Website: lowes
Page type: review-order
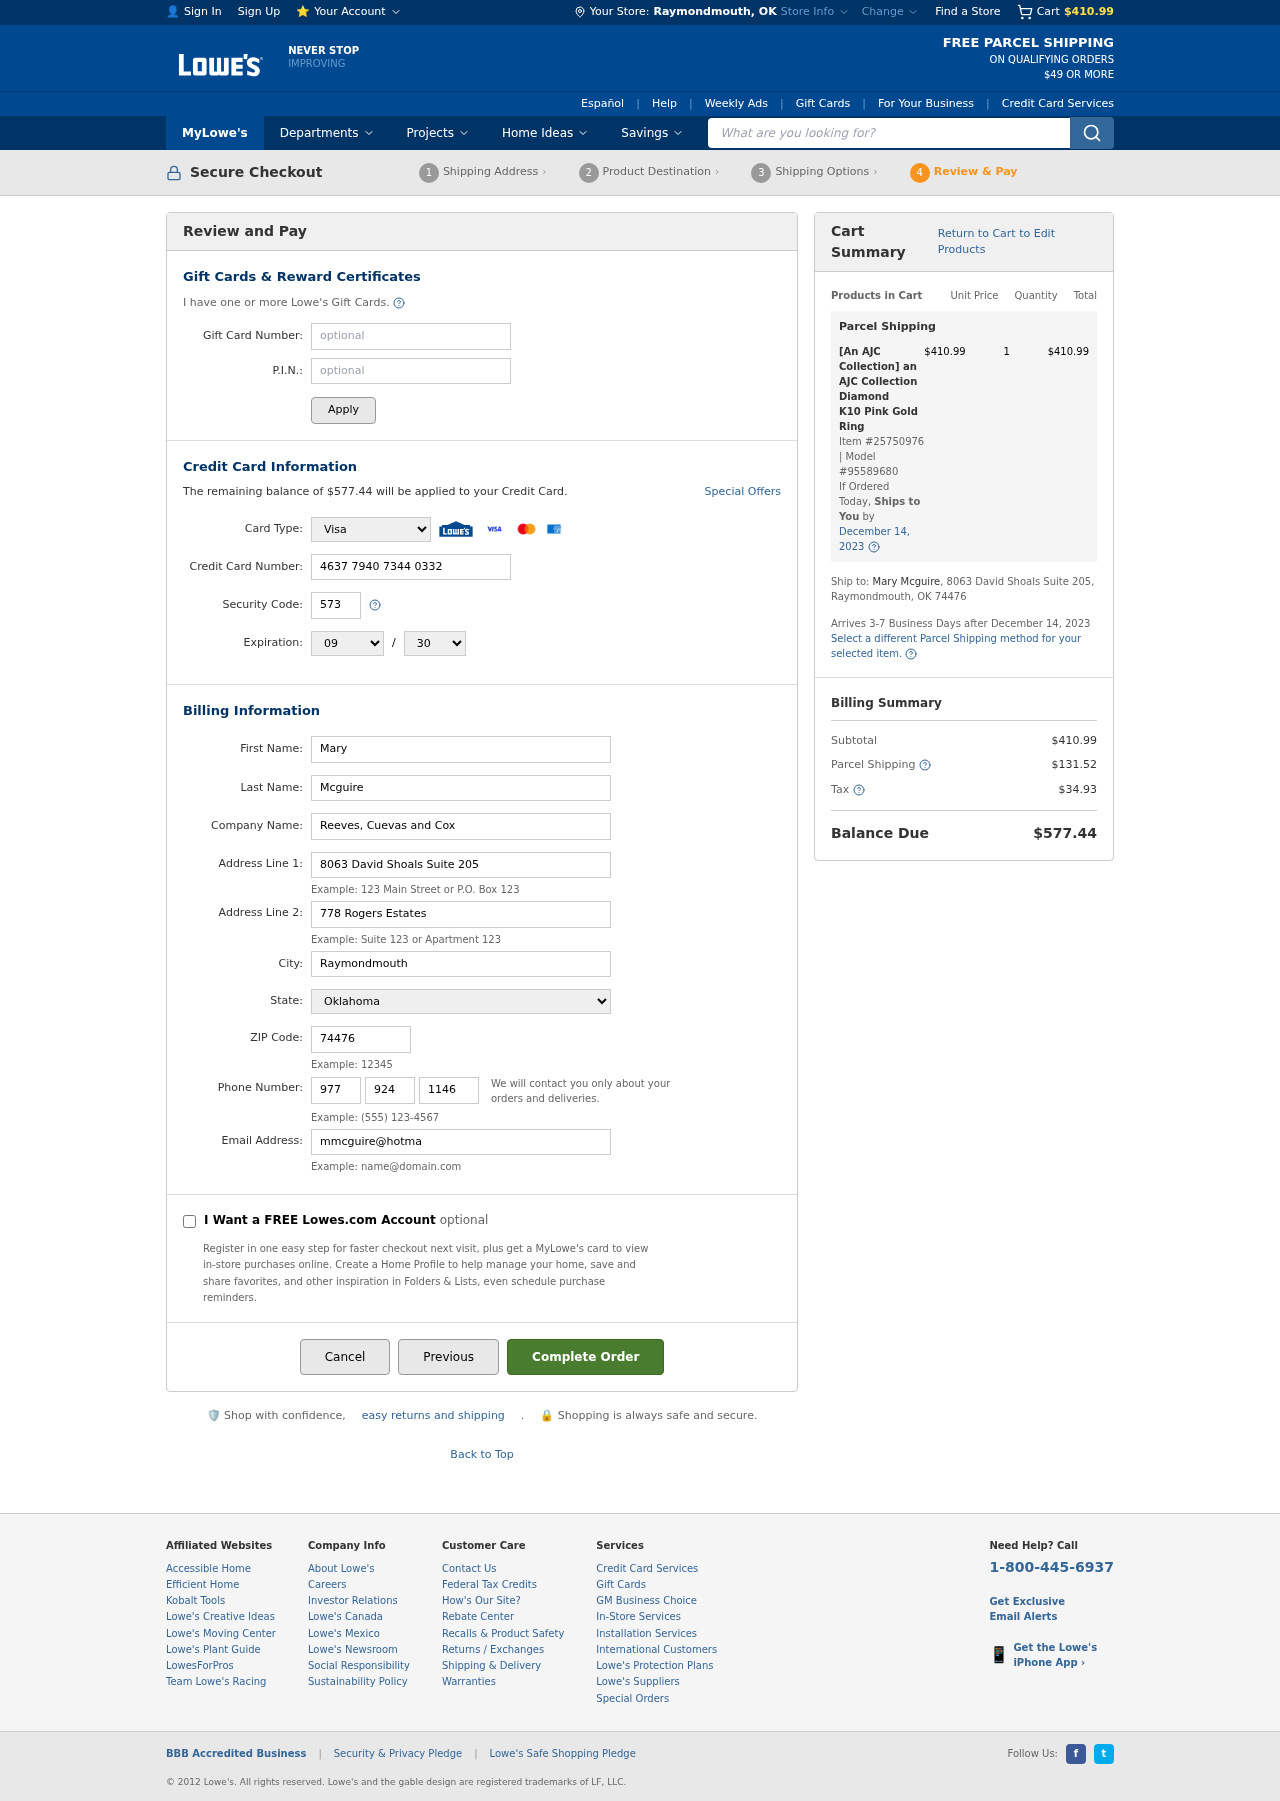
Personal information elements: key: PII_CARD_CVV
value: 573
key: PII_CARD_EXPIRY_MONTH
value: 09
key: PII_CARD_EXPIRY_YEAR
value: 30
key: PII_CARD_NUMBER
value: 4637 7940 7344 0332
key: PII_CARD_TYPE
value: Visa
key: PII_CITY
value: Raymondmouth
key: PII_CITY_STATE
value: Raymondmouth, OK
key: PII_COMPANY
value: Reeves, Cuevas and Cox
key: PII_EMAIL
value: mmcguire@hotmail.com
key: PII_FIRSTNAME
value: Mary
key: PII_LASTNAME
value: Mcguire
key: PII_PHONE_AREA
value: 977
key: PII_PHONE_PREFIX
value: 924
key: PII_PHONE_SUFFIX
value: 1146
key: PII_POSTCODE
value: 74476
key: PII_STATE
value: Oklahoma
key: PII_STREET
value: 8063 David Shoals Suite 205
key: PII_STREET2
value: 8063 David Shoals Suite 205
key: PII_STREET2
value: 778 Rogers Estates
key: PII_FULLNAME2
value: Mary Mcguire
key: PII_CITY_STATE_ZIP2
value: Raymondmouth, OK 74476
Product elements: key: PRODUCT1_NAME
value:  [An AJC Collection] an AJC Collection Diamond K10 Pink Gold Ring
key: PRODUCT1_PRICE
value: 410.99
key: PRODUCT1_QUANTITY
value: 1
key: PRODUCT1_ITEM_NUMBER
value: Item #25750976
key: PRODUCT1_MODEL_NUMBER
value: Model #95589680
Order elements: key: ORDER_SUBTOTAL
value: $410.99
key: ORDER_BALANCE_DUE
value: $577.44
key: ORDER_SHIPPING_DATE
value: December 14, 2023
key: ORDER_ITEM_TOTAL
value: $410.99
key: ORDER_SHIPPING_DATE2
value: December 14, 2023
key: ORDER_SHIPPING_COST
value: $131.52
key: ORDER_TAX
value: $34.93
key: ORDER_TOTAL
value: $577.44
Search elements: key: HEADER_SEARCH
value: What are you looking for?